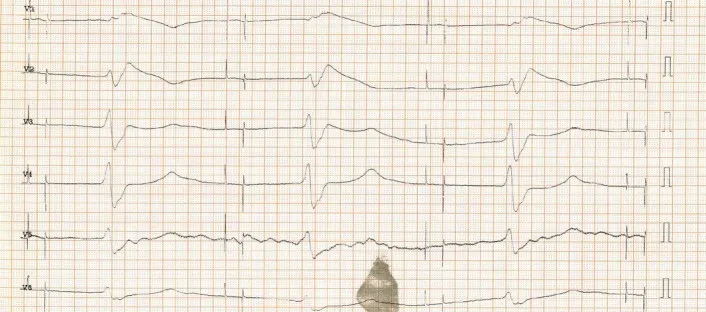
ECG shows atrial and ventricular pacing artifacts, each followed by a ventricular depolarization, constantly coupled but with a latency of 600 ms. Atrial depolarizations are indiscernible. The QRS complex is widened, with a QRS duration of 240 ms, and a Brugada-like pattern with ST-segment elevation and T-wave inversion in leads V1 and V2.
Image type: electrography (ekg)